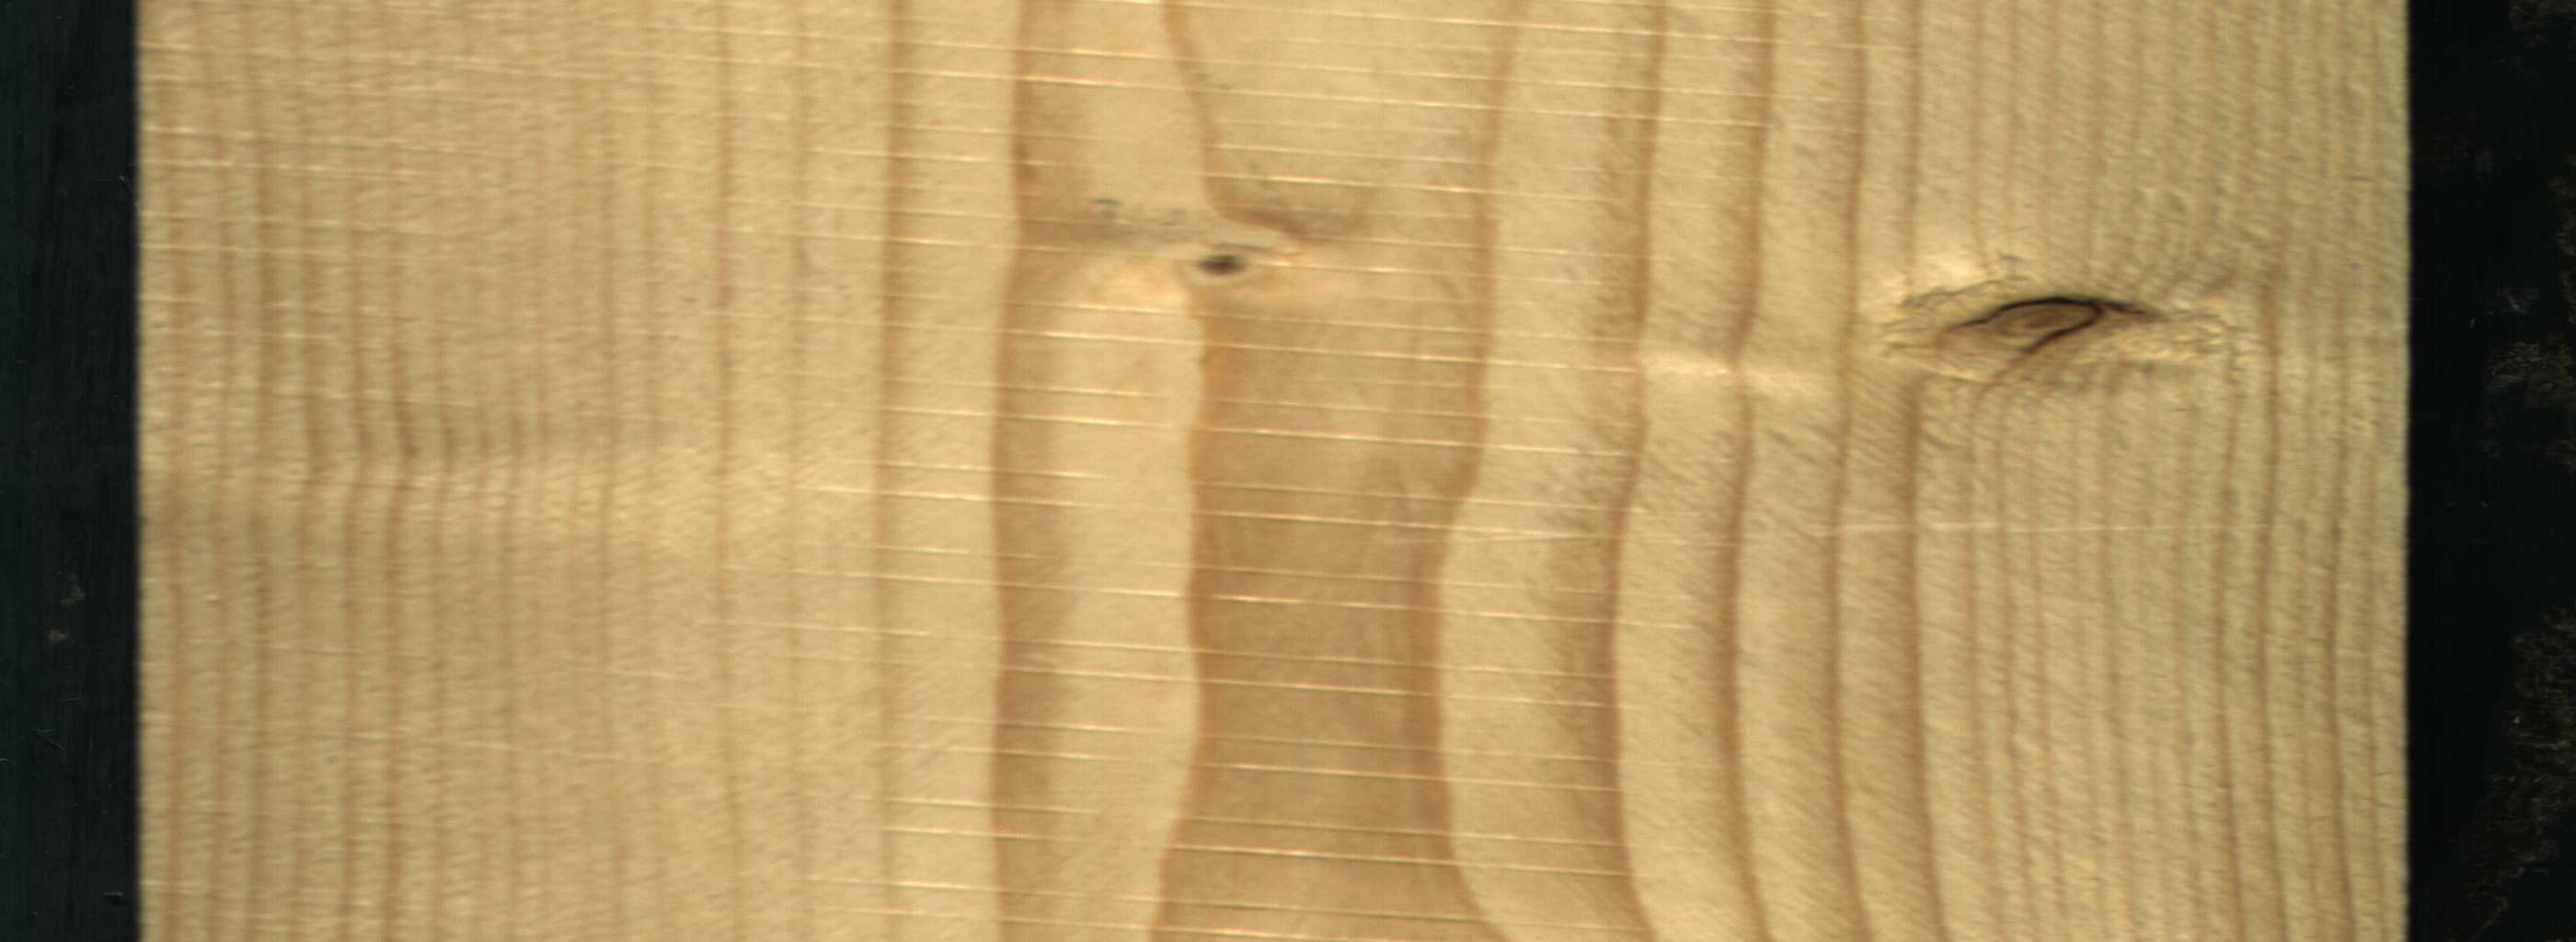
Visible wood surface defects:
Dead_Knot
Live_Knot